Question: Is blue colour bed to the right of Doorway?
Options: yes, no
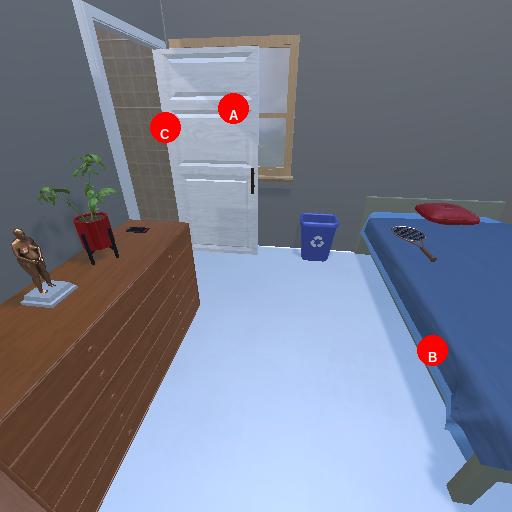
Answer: yes